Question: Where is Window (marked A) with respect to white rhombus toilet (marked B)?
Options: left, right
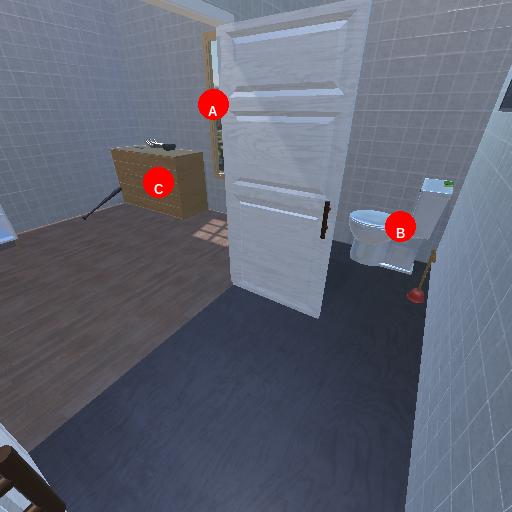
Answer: left